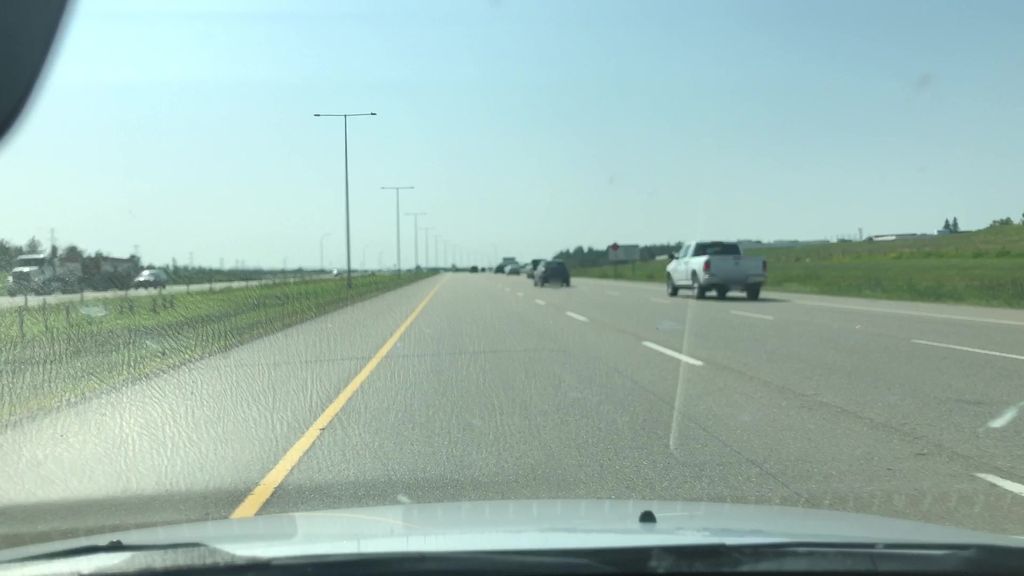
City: edmonton